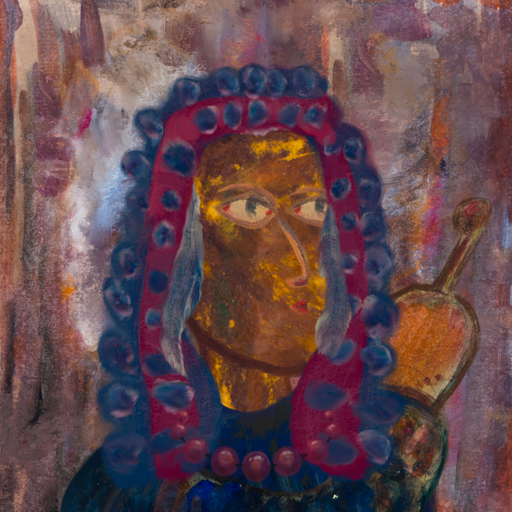
Background: Hypocrite, Head And Neck Side: Comrade, Face Side: GypsyMother, Bust: Pipe, Hair Side: Hill_Girl, Head Accessory: Blank, Second Necklace: Blank, Necklace: Irani_2, Baby: Blank